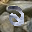
Label: 2